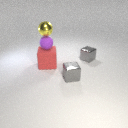
small gray metal cube in front of small gray metal cube